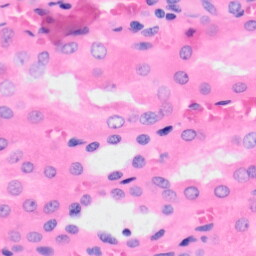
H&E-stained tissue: Kidney